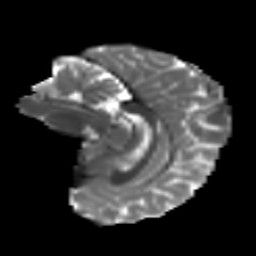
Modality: T2w
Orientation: sagittal
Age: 16
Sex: female
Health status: ill
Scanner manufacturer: ge
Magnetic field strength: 3 T
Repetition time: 6.776 s
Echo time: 0.0794 s